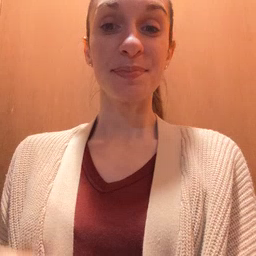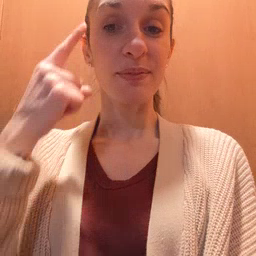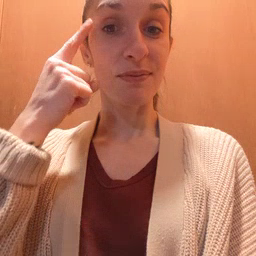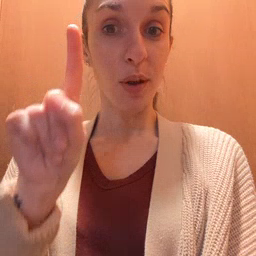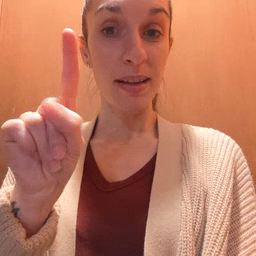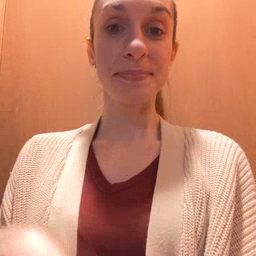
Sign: for